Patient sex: M
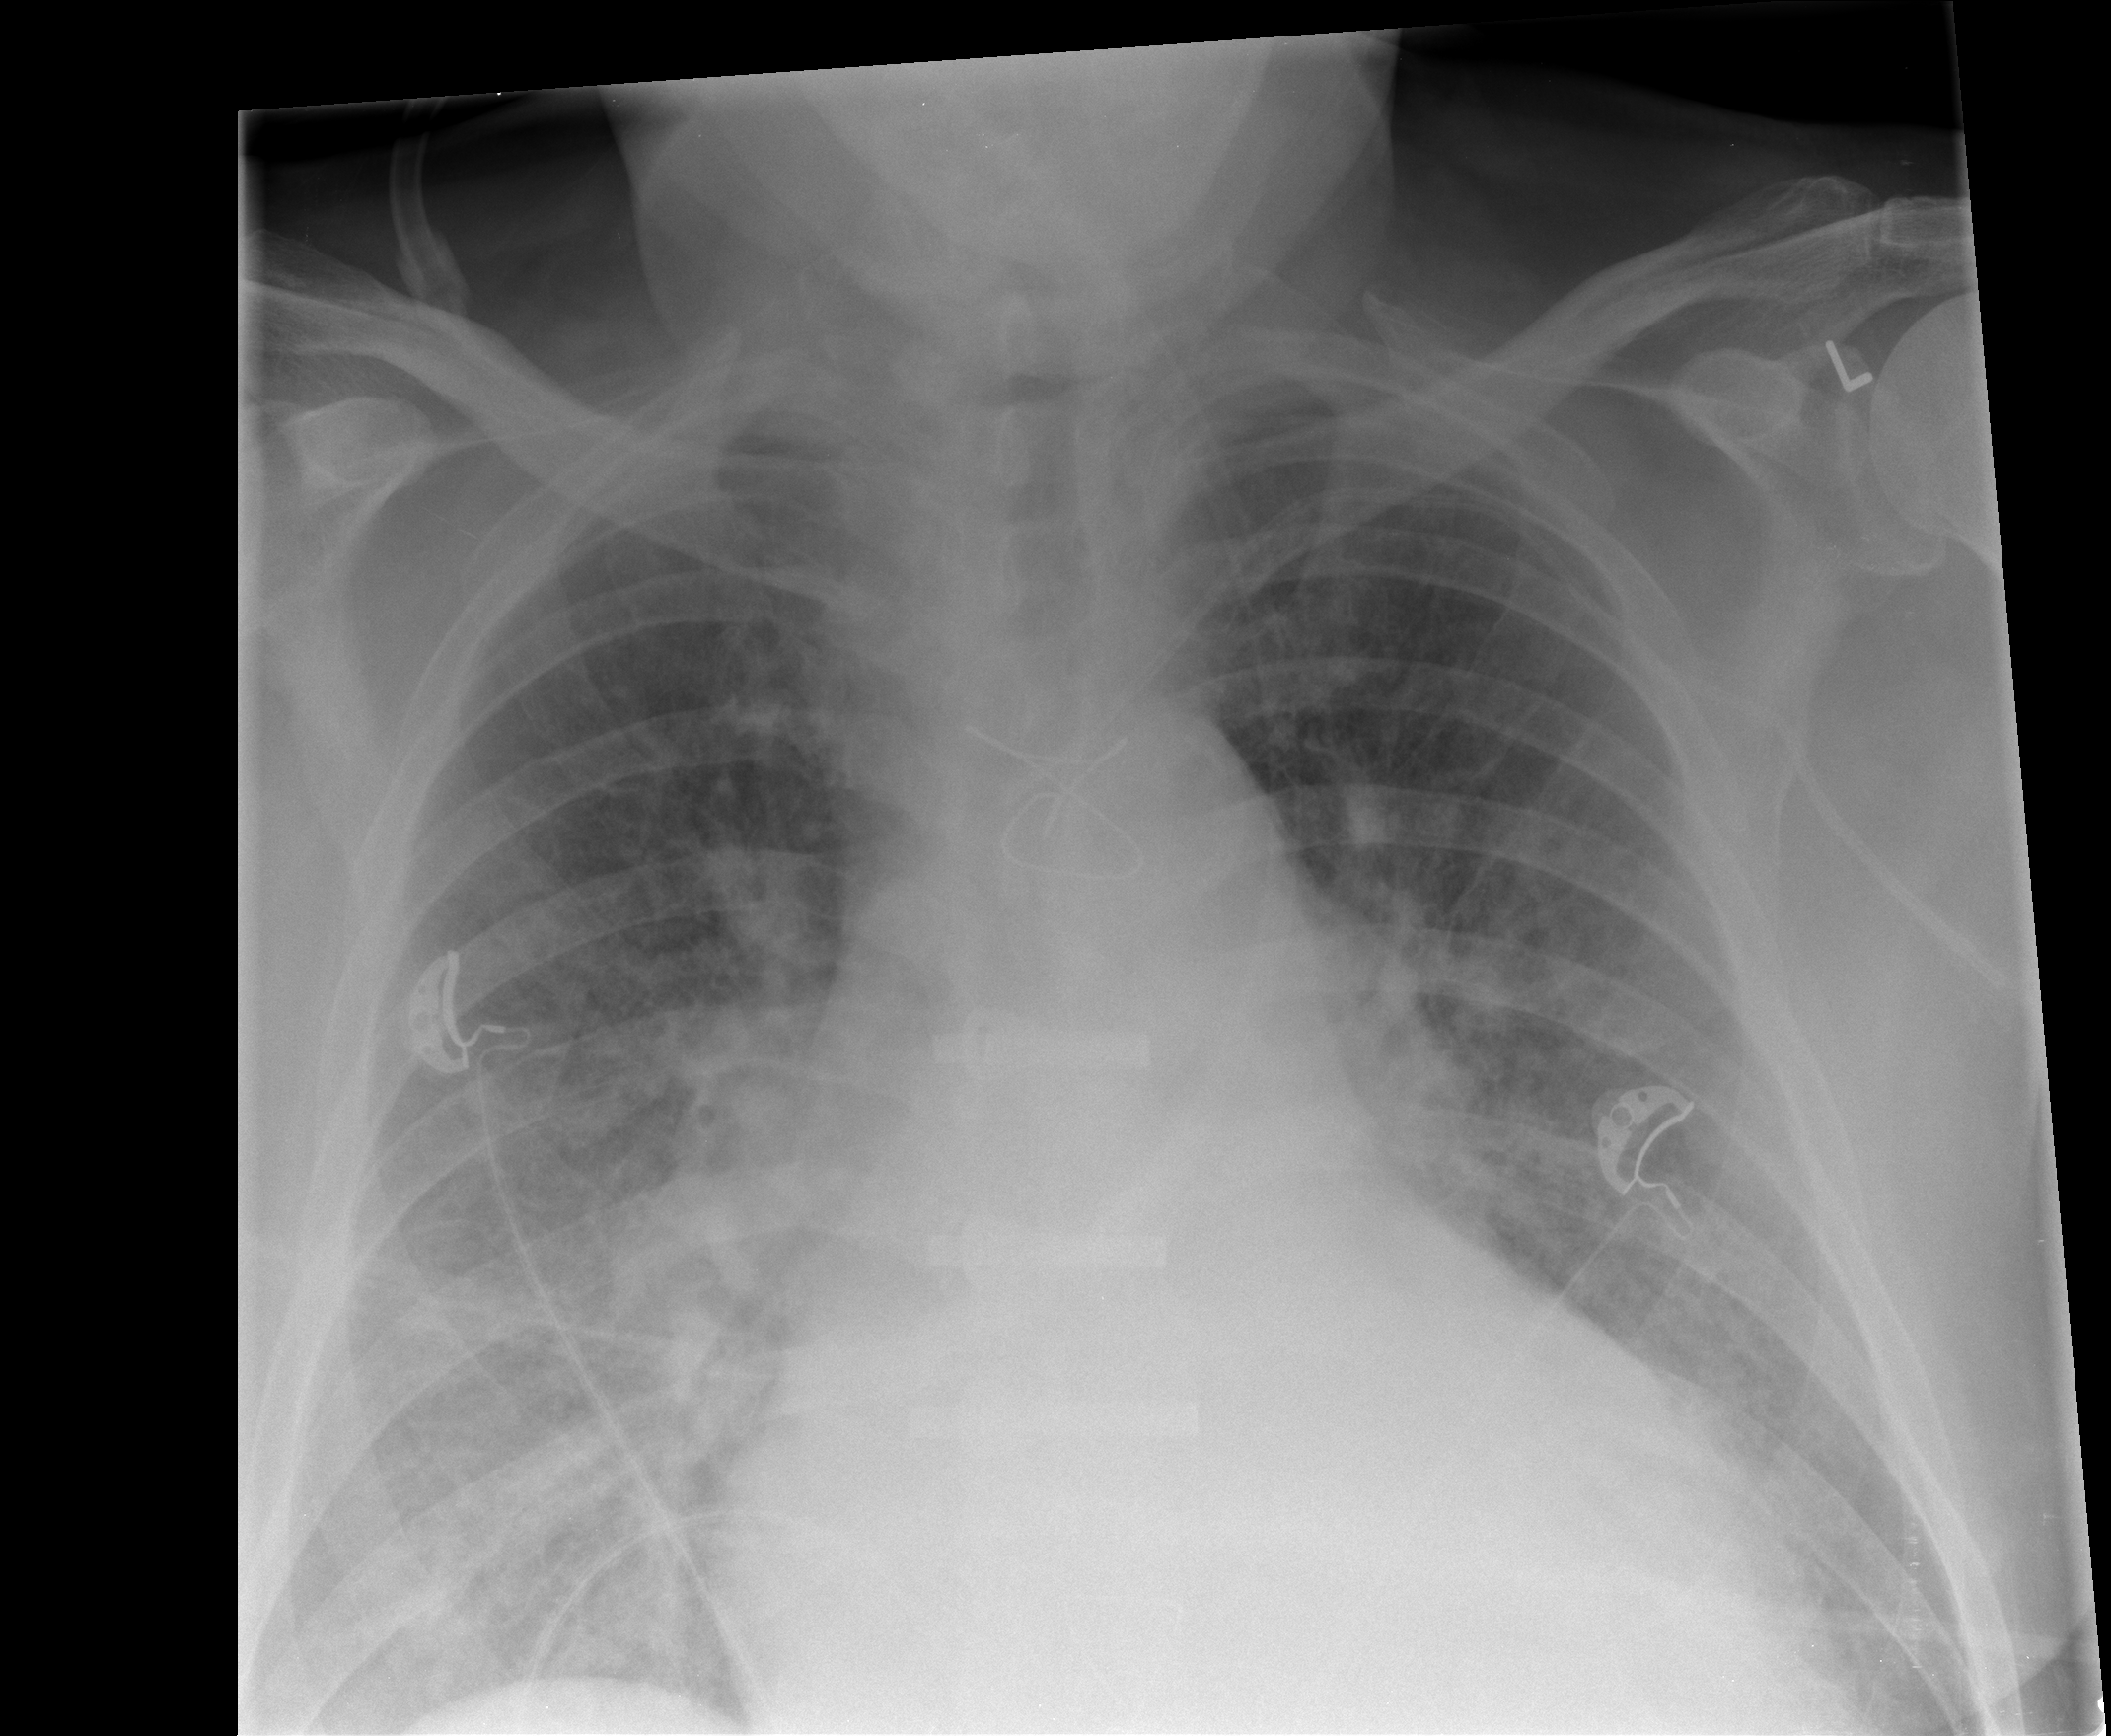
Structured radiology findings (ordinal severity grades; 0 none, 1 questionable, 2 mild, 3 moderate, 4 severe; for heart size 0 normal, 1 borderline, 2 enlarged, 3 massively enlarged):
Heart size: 2
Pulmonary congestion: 2
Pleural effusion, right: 2
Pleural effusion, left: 1
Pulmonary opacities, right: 0
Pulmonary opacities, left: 2
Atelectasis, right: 2
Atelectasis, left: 2